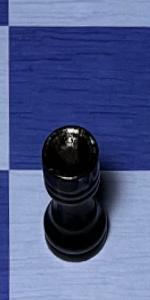
Label: Rook_Black